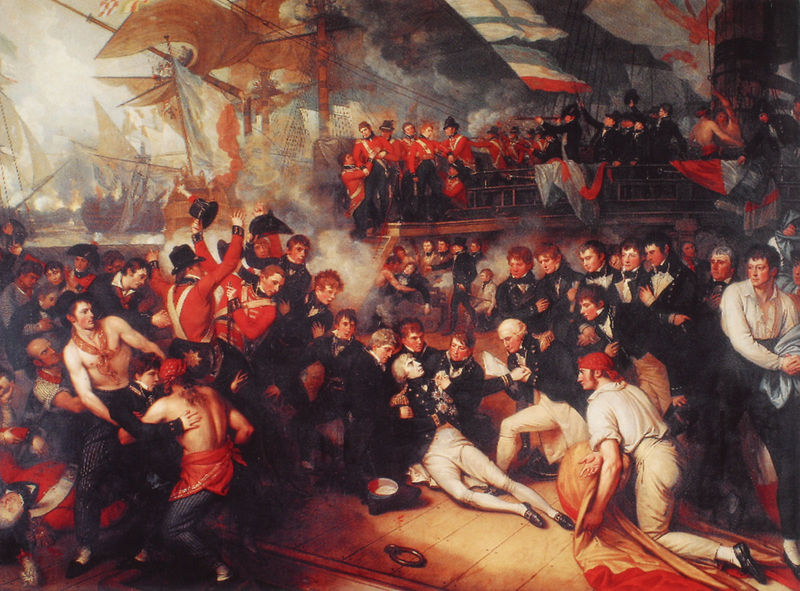
Titel: Der Tod Lord Nelsons
Künstler: Benjamin West
Institution: Liverpool, Walker Art Gallery
Schlagwörter: blau, rot, tod, rauch, boote, schiff, schiffe, segel, fahnen, segelschiff, hafen, romantik, schlacht, historienbild, uniformen, engländer, napoleon, armee, general, admiral, seefahrer, marine, eroberer, spanier, piraten, beflaggung